九年级 · 画法几何学
用两块完全相同的长方体搭成如图所示几何体, 这个几何体的主视图是 ( )

正而
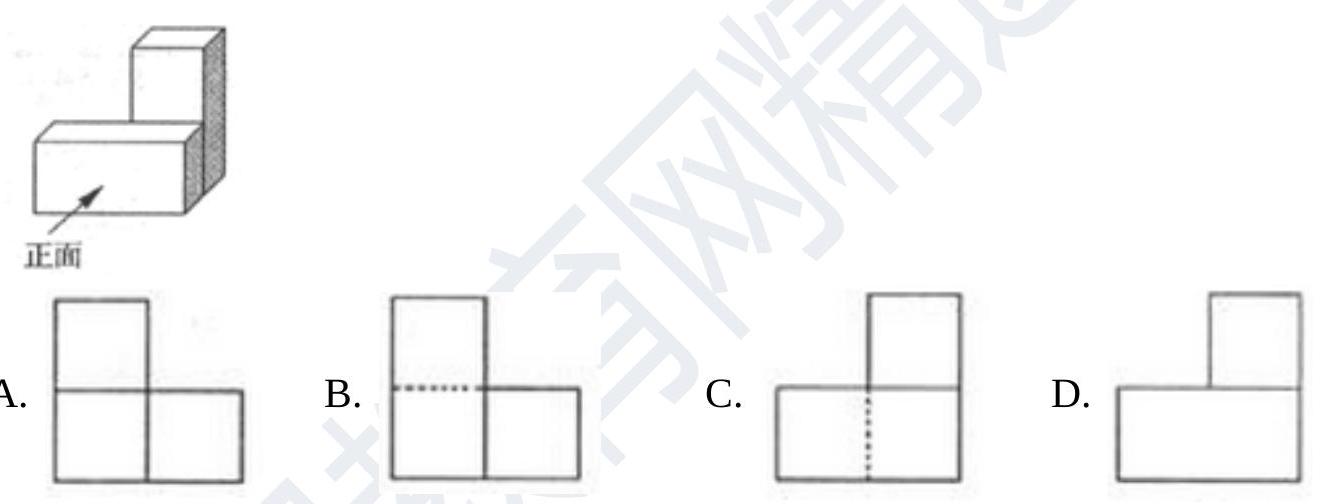
A.
B.
C.
D.
答案: C
解析: 【分析】

此题考查的是简单几何体的三视图.主视图是从正面看物体得到的投影, 据此可得到答案, 注意看不到的棱用虚线表示.

【解答】

解: 从物体正面看, 左边1列、右边1列上下各一个正方形, 且左右正方形中间是虚线,故选 $C$.